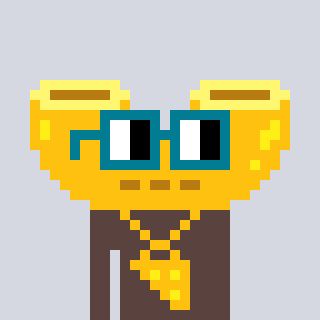
a pixel art character with square dark green glasses, a macaroni-shaped head and a darkbrown-colored body on a cool background